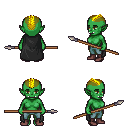
a pixel art fantasy rpg character, female body template, orc, green skin, black cape, teal pants, blonde short mohawk hairstyle, maroon shoes, spear, four views (front, back, left, right), 2x2 character sprite sheet, small pixel art, hard edges, no anti-aliasing